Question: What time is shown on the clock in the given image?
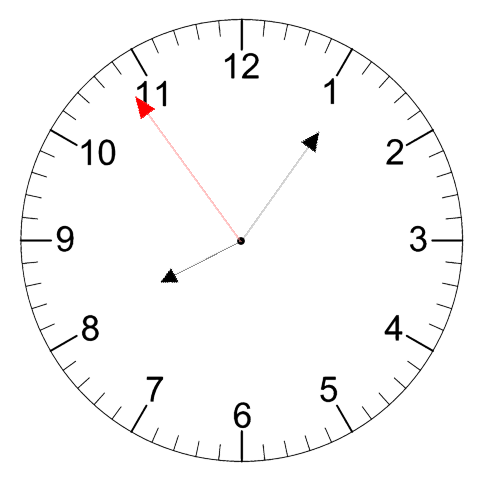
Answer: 08:05:54